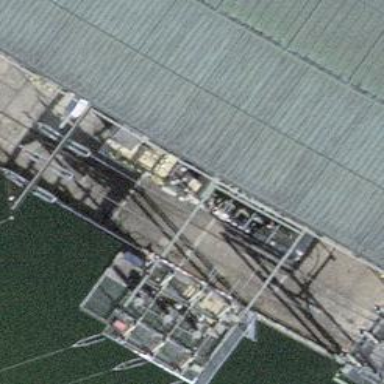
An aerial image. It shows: Transformer.